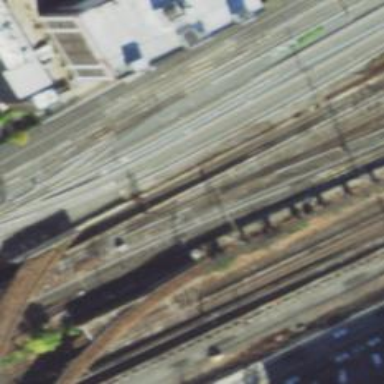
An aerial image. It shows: Electrified rail railway.